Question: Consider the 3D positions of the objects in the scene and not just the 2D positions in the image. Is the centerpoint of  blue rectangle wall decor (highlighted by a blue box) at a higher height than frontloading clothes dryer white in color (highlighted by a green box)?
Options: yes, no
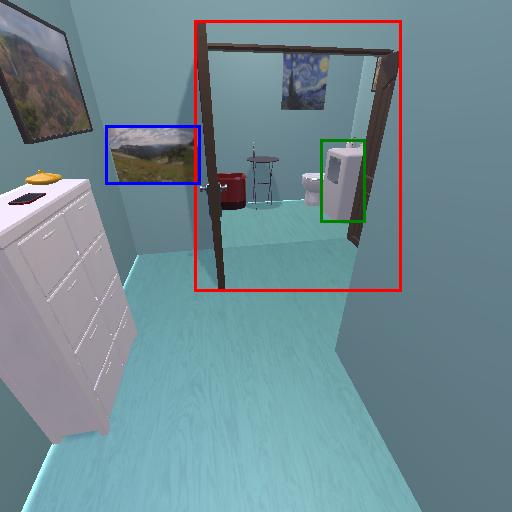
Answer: yes